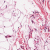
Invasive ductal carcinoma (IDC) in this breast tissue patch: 0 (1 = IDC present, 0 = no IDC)